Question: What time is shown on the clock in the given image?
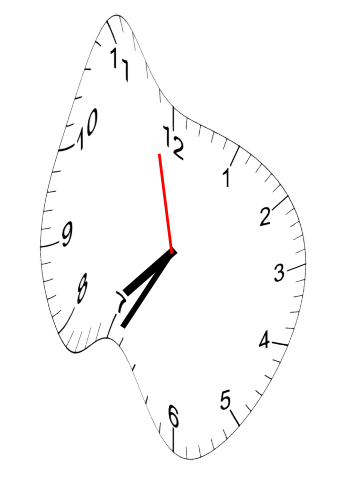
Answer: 07:34:58